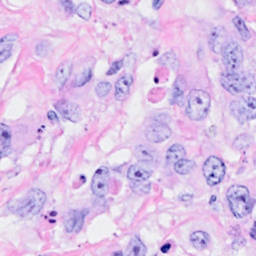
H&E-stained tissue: Breast